Field crop: maize
Growth stage: 2
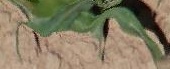
Species: maize